Question: I am trying to make cheered board which works as long as my number of rows are odd number. in even number it does color 1 for whole second row and color 2 for first row. instead of color1 on first box and color 2 on second box switching back and forth.

Here is my logic to draw the rectangles(squares). I think there is some issue with that ?
PanelWidth is User input Per box in pixels size
PanelHeight is user input per box in pixel size
i is number of columns (horizontal)
r is number of Rows (vertical)
'''
// Drawing Rectangles
bool switch1 = true;
for (int i = 0; i < col; i++) {
long int positionHor = (panelWidth*i);
for (int r = 0; r < row; r++) {
int positionVer = (panelHeight*r);
NSRect col1= NSMakeRect(positionHor,positionVer, panelWidth, panelHeight);
if (_bgEnable) {
if(switch1)
{
[rectColor set];
}
else {
[rectColor2 set];
}
}
else{
[[NSColor colorWithCalibratedWhite:0.0 alpha:0.0] setFill];
NSRectFillUsingOperation(col1, NSCompositeSourceAtop);
}
NSRectFill (col1);
switch1 = !switch1;
if (_BoarderEnable) {
[boarderColor set];
NSFrameRectWithWidth ( col1, _boarderWidth);
}
}
}
'''
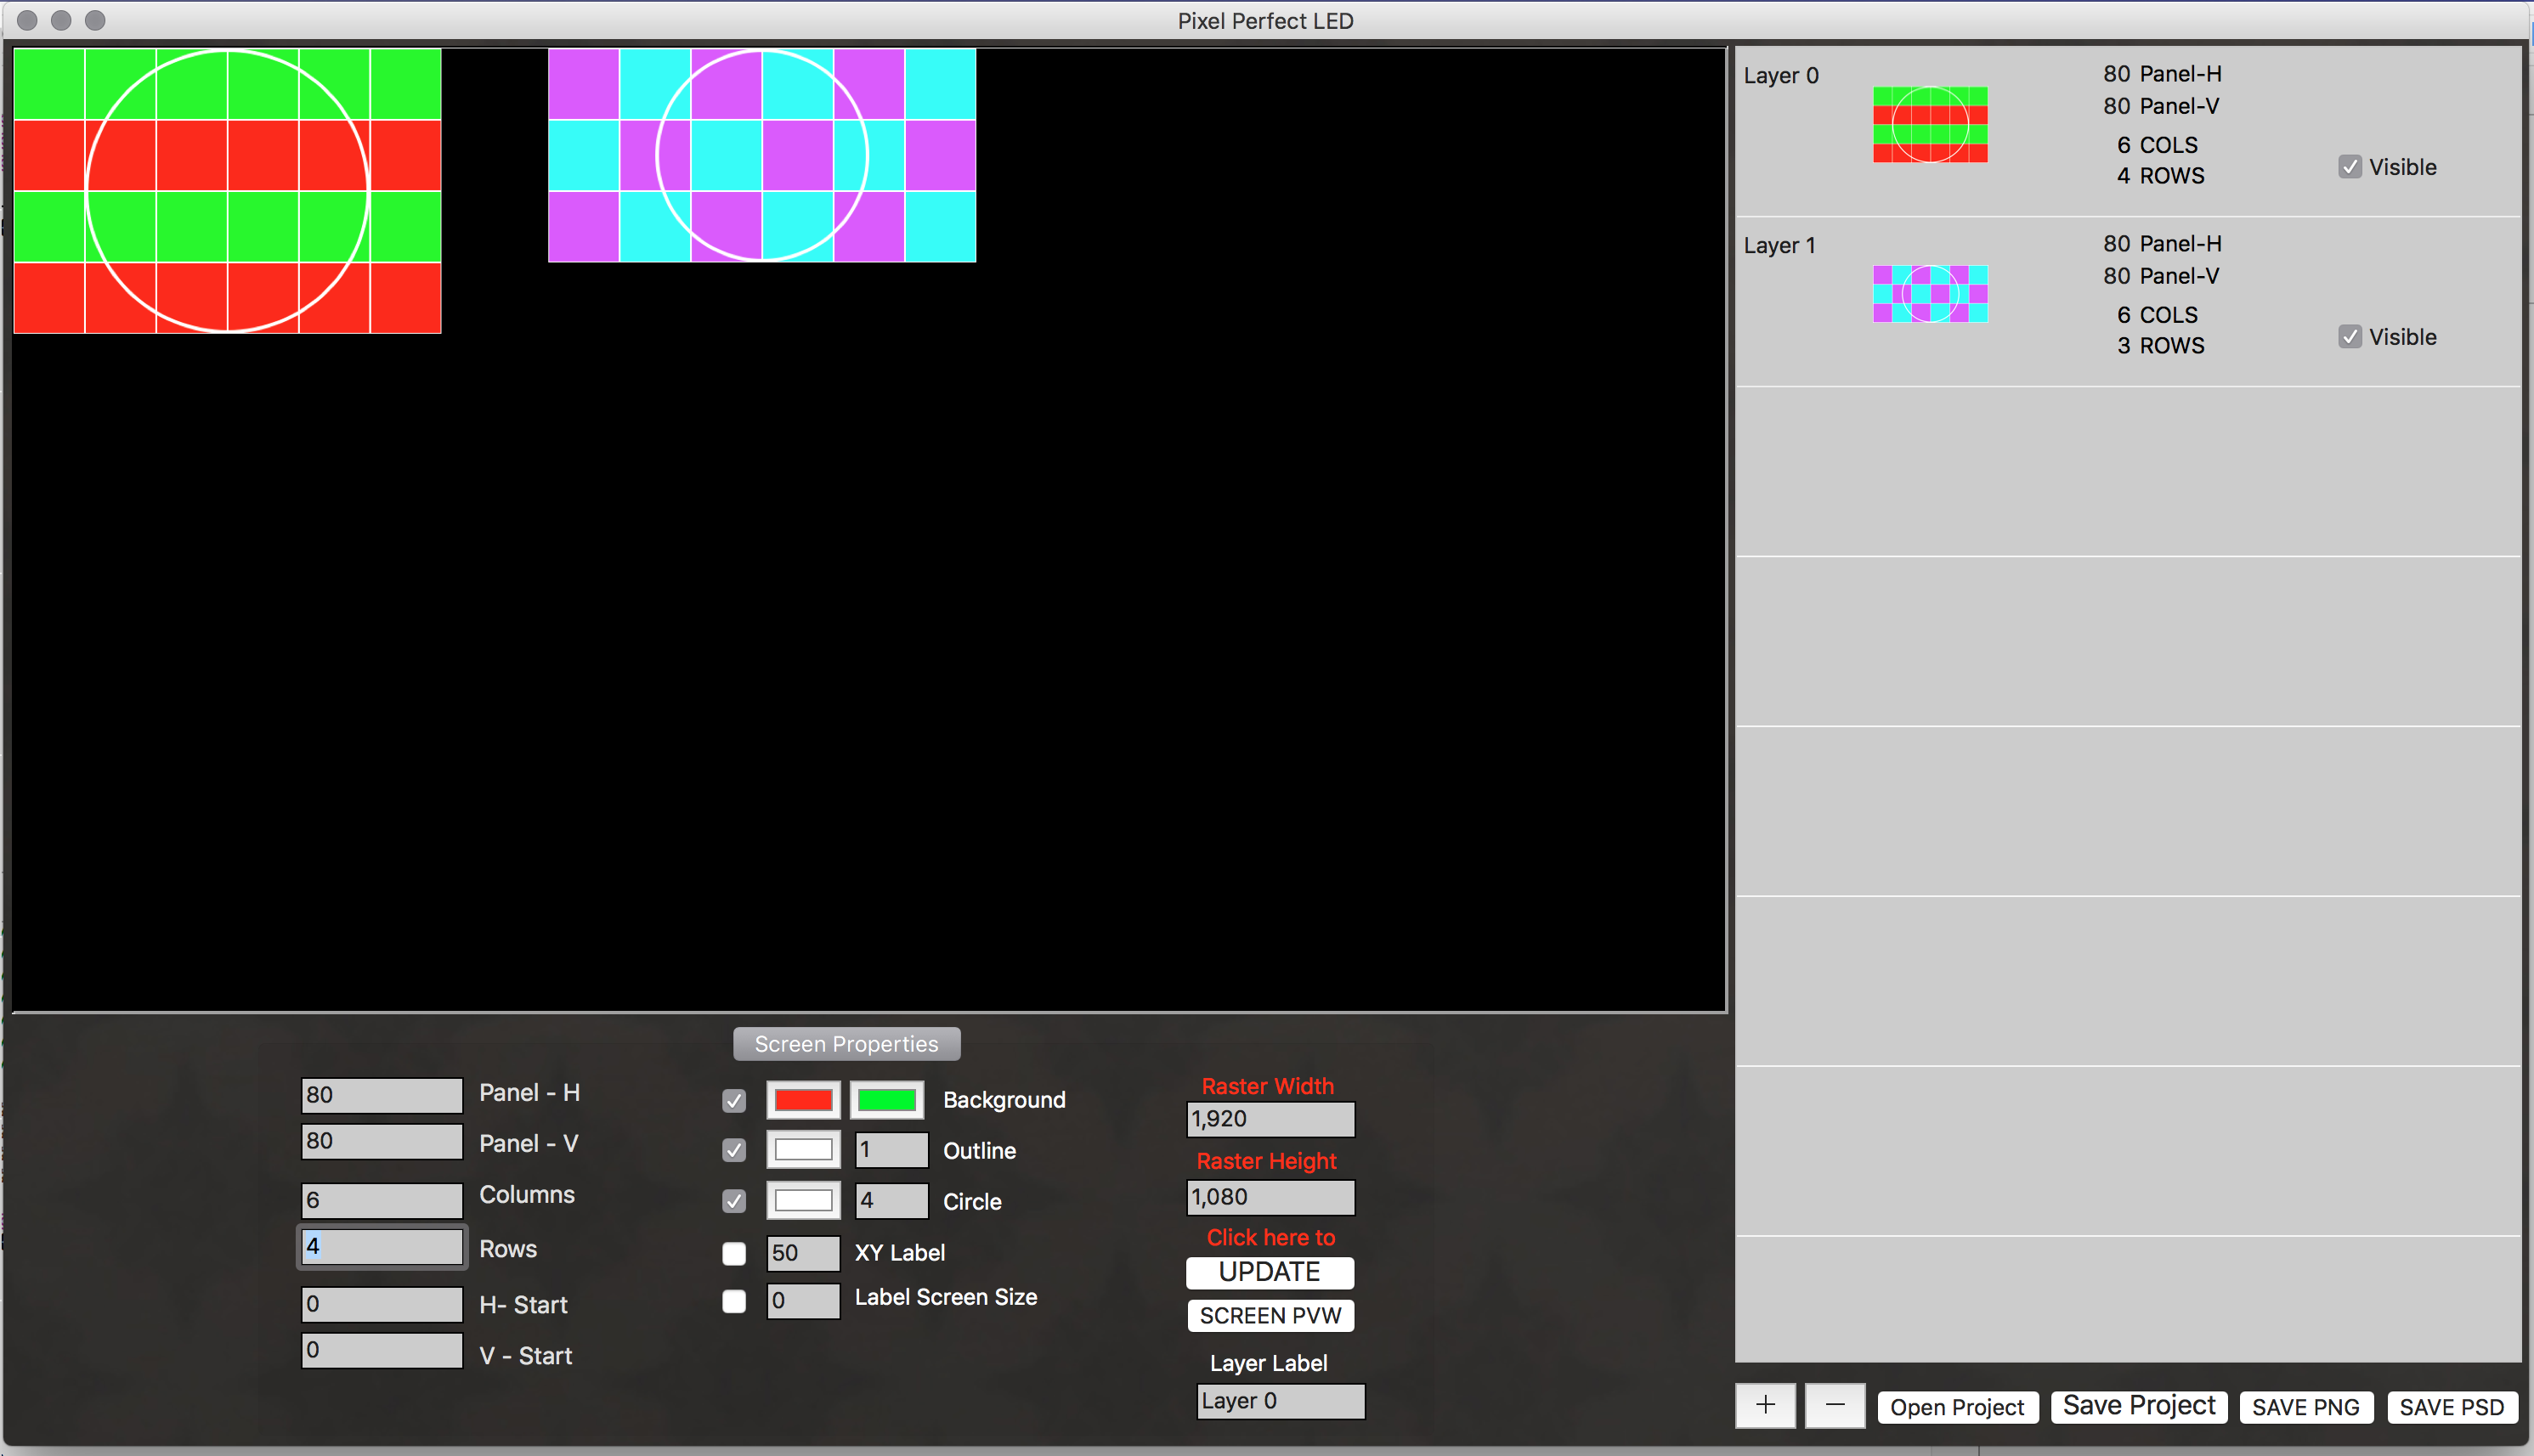
Answer: The problem is the way you determine what color to draw in
'''
for (int r = 0; r < row; r++)
{
...
if (_bgEnable)
{
if(switch1)
{
...
}
}
...
switch1 = !switch1;
}
'''
If you have an even number of rects, 'switch' is inverted an even number of times having the same result at the beginning of the next row it had at the beginning of the previous row.
Instead of using a boolean switch you should calculate it:
'''
for (int r = 0; r < row; r++)
{
...
if (_bgEnable)
{
if( (r+i) % 2 ) // <-- here
{
...
}
}
...
}
'''
'%' means modulo with a second argument of 2 it is alternating, since the mod to 2 is 0, 1, 0, 1, ... In the first column 'r' is zero, so the color alternates for every row.